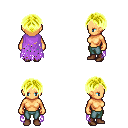
a pixel art fantasy rpg character, female body template, human, tanned skin, maroon tattered cape, teal pants, gold parted hairstyle, brown shoes, four views (front, back, left, right), 2x2 character sprite sheet, small pixel art, hard edges, no anti-aliasing